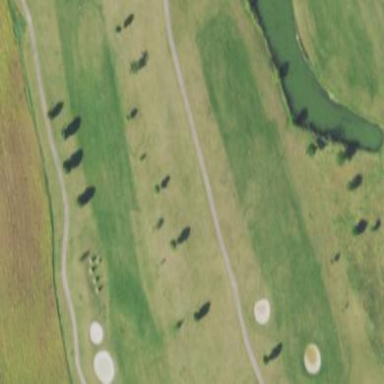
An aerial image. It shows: Scenic golf fairway.